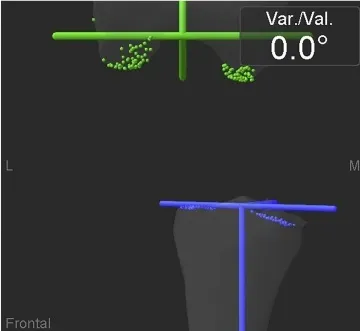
(B) parallel line to the proximal tibial resection plane was displayed on the monitor, and was marked on the cut surface of distal femur.
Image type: radiology (ct)